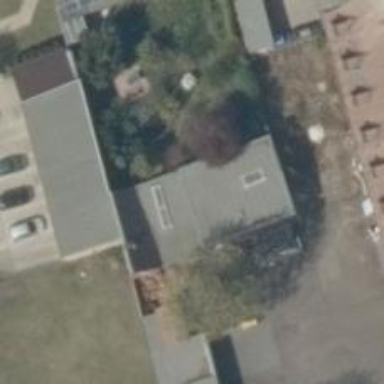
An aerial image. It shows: Shed.